Question:
Notice how the view of the camera (NOT THE CAPTURED IMAGE) was flipped to left (image above), the orientation of the 'Activity' is correct, but the camera view is messed up, please help me guys :) thank you.
Here is the XML layout file:
'''
<?xml version="1.0" encoding="utf-8"?>
<LinearLayout xmlns:android="http://schemas.android.com/apk/res/android"
android:layout_width="match_parent"
android:layout_height="match_parent"
android:orientation="vertical" >
<LinearLayout
android:layout_width="match_parent"
android:layout_height="match_parent"
android:orientation="vertical" >
<LinearLayout
android:layout_width="match_parent"
android:layout_height="match_parent"
android:gravity="center|top"
android:orientation="vertical" >
<SurfaceView
android:id="@+id/camerapreview"
android:layout_margin="10dp"
android:layout_width="300dp"
android:layout_height="300dp" />
</LinearLayout>
</LinearLayout>
</LinearLayout>
'''
And here is the code for the activity:
'''
public class CustomCameraActivity extends Activity implements SurfaceHolder.Callback {
Camera camera;
SurfaceView surfaceView;
SurfaceHolder surfaceHolder;
boolean previewing = false;
@Override
public void onCreate(Bundle savedInstanceState) {
super.onCreate(savedInstanceState);
requestWindowFeature(Window.FEATURE_NO_TITLE);
setContentView(R.layout.camera);
surfaceView = (SurfaceView)findViewById(R.id.camerapreview);
surfaceHolder = surfaceView.getHolder();
surfaceHolder.addCallback(this);
}
@Override
public void surfaceChanged(SurfaceHolder holder, int format, int width, int height) {
if(previewing){
camera.stopPreview();
previewing = false;
}
if (camera != null){
try {
camera.setPreviewDisplay(surfaceHolder);
camera.startPreview();
previewing = true;
} catch (IOException e) {
e.printStackTrace();
}
}
}
@Override
public void surfaceCreated(SurfaceHolder holder) {
camera = Camera.open();
}
@Override
public void surfaceDestroyed(SurfaceHolder holder) {
camera.stopPreview();
camera.release();
camera = null;
previewing = false;
}
}
'''
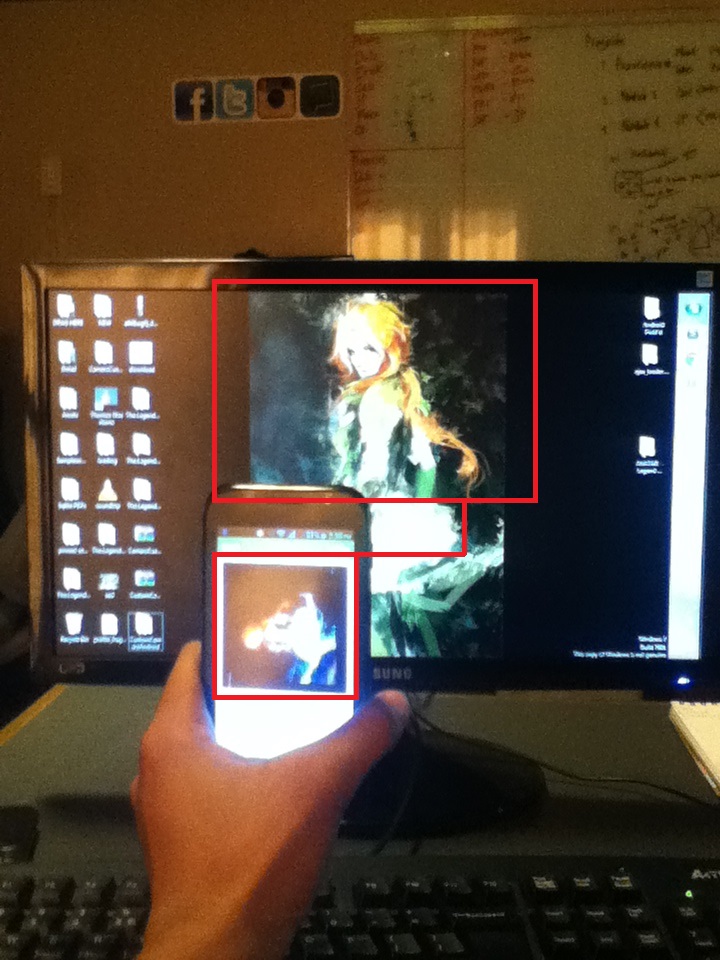
Answer: I found the solution <URL>. Answer by @Ed Jellard.
i just have to add 'camera.setDisplayOrientation(90);' on 'surfaceCreated(SurfaceHolder holder)' method, now the display is on the right angle.

see the happy T-REX :)